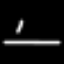
Label: line